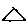
Label: triangle